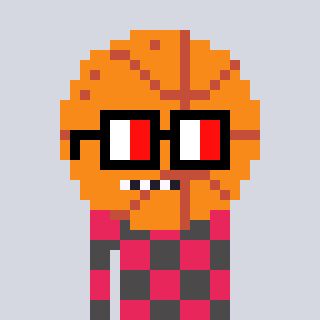
a pixel art character with square glasses with black frames and red eyes, a basketball-shaped head and a grayscale-colored body on a cool background